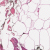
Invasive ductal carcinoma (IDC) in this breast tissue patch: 0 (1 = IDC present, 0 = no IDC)